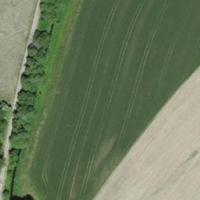
EUNIS habitat code: 52
Species observed at this site:
Prunus padus